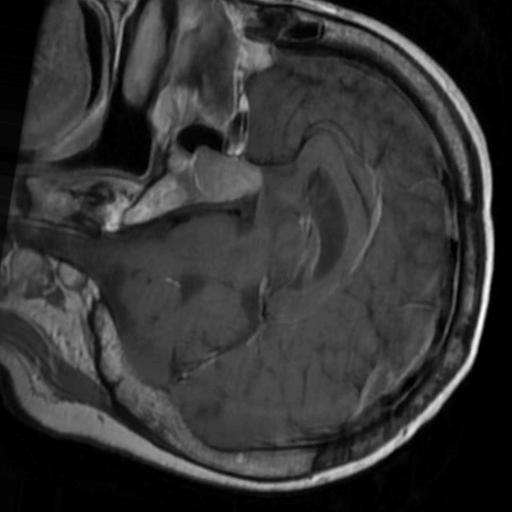
Label: brain_tumor